Question: I'm trying to draw route on my map using Google Maps SDK.
<URL> is the URL that i'm calling and I parse the JSON response to array of coordinates:
'''
id jsonResponse = [NSJSONSerialization JSONObjectWithData:responseObject options:NSJSONReadingMutableContainers error:nil];
int points_count = 0;
points_count = [[[[[[jsonResponse objectForKey:@"routes"] objectAtIndex:0] objectForKey:@"legs"] objectAtIndex:0] objectForKey:@"steps"] count];
NSArray *steps = nil;
if (points_count && [[[[jsonResponse objectForKey:@"routes"] objectAtIndex:0] objectForKey:@"legs"] count])
{
steps = [[[[[jsonResponse objectForKey:@"routes"] objectAtIndex:0] objectForKey:@"legs"] objectAtIndex:0] objectForKey:@"steps"];
}
NSMutableArray *coordinates = [[NSMutableArray alloc] initWithCapacity:points_count];
for (int i = 0; i < points_count; i++)
{
NSDictionary *start;
NSDictionary *finish;
double st_lat = [[[[steps objectAtIndex:i] objectForKey:@"start_location"] valueForKey:@"lat"] doubleValue];
double st_lon = [[[[steps objectAtIndex:i] objectForKey:@"start_location"] valueForKey:@"lng"] doubleValue];
if (st_lat > 0.0f && st_lon > 0.0f)
{
start = @{ @"latitude" : [NSNumber numberWithDouble:st_lat], @"longitude" : [NSNumber numberWithDouble:st_lon] };
}
double end_lat = [[[[steps objectAtIndex:i] objectForKey:@"end_location"] valueForKey:@"lat"] doubleValue];
double end_lon = [[[[steps objectAtIndex:i] objectForKey:@"end_location"] valueForKey:@"lng"] doubleValue];
if (end_lat > 0.0f && end_lon > 0.0f)
{
finish = @{ @"latitude" : [NSNumber numberWithDouble:end_lat], @"longitude" : [NSNumber numberWithDouble:end_lon] };
}
[coordinates addObject:@{ @"start" : start, @"finish" : finish }];
}
'''
And than drawing on the map view with this method:
'''
GMSMutablePath *path = [GMSMutablePath path];
for (NSDictionary *d in directions)
{
NSDictionary *start = d[@"start"];
NSDictionary *finish = d[@"finish"];
CLLocationCoordinate2D c_start = CLLocationCoordinate2DMake([start[@"latitude"] doubleValue], [start[@"longitude"] doubleValue]);
CLLocationCoordinate2D c_finish = CLLocationCoordinate2DMake([finish[@"latitude"] doubleValue], [finish[@"longitude"] doubleValue]);
[path addCoordinate:c_start];
[path addCoordinate:c_finish];
}
GMSPolyline *line = [GMSPolyline polylineWithPath:path];
line.strokeColor = [UIColor redColor];
line.strokeWidth = 2.0f;
line.map = self.mapView;
'''

Why it is drawing like that and not going into the street it self?
What am I doing wrong here?
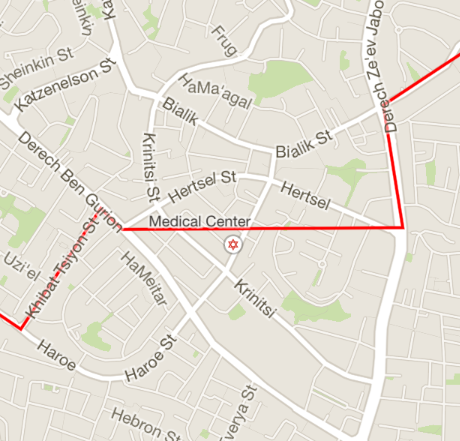
Answer: So the problem was that I used the 'start_location' and 'end_location' instead of the 'polyline' -> 'points'. Fixed my code into this:
Request URL for example: 'https://maps.googleapis.com/maps/api/directions/json?origin=40.716072,-74.008836&destination=40.697545,-73.983892&sensor=false&waypoints=optimize:true&mode=driving'
'''
id jsonResponse = [NSJSONSerialization JSONObjectWithData:responseObject options:NSJSONReadingMutableContainers error:nil];
int points_count = 0;
points_count = [[[[[[jsonResponse objectForKey:@"routes"] objectAtIndex:0] objectForKey:@"legs"] objectAtIndex:0] objectForKey:@"steps"] count];
NSArray *steps = nil;
if (points_count && [[[[jsonResponse objectForKey:@"routes"] objectAtIndex:0] objectForKey:@"legs"] count])
{
steps = [[[[[jsonResponse objectForKey:@"routes"] objectAtIndex:0] objectForKey:@"legs"] objectAtIndex:0] objectForKey:@"steps"];
}
NSMutableArray *coordinates = [[NSMutableArray alloc] initWithCapacity:points_count];
for (int i = 0; i < points_count; i++)
{
NSString *toDecode = [[[steps objectAtIndex:i] objectForKey:@"polyline"] valueForKey:@"points"];
NSArray *locations = [AppUtils decodePolylineWithString:toDecode];
for (int i = 0 ; i < locations.count ; i++)
{
if (i != locations.count - 1) {
CLLocation *start = [locations objectAtIndex:i];
CLLocation *finish = [locations objectAtIndex:i + 1];
[coordinates addObject:@{ @"start" : start, @"finish" : finish }];
}
}
}
GMSMutablePath *path = [GMSMutablePath path];
for (NSDictionary *d in directions)
{
CLLocation *start = d[@"start"];
CLLocation *finish = d[@"finish"];
[path addCoordinate:start.coordinate];
[path addCoordinate:finish.coordinate];
}
GMSPolyline *line = [GMSPolyline polylineWithPath:path];
line.strokeColor = [UIColor redColor];
line.strokeWidth = 2.0f;
line.map = self.mapView;
+ (NSArray*)decodePolylineWithString:(NSString *)encodedString
{
NSMutableArray *coordinates = [NSMutableArray array];
const char *bytes = [encodedString UTF8String];
NSUInteger length = [encodedString lengthOfBytesUsingEncoding:NSUTF8StringEncoding];
NSUInteger idx = 0;
NSUInteger count = length / 4;
CLLocationCoordinate2D *coords = calloc(count, sizeof(CLLocationCoordinate2D));
NSUInteger coordIdx = 0;
float latitude = 0;
float longitude = 0;
while (idx < length) {
char byte = 0;
int res = 0;
char shift = 0;
do {
byte = bytes[idx++] - 63;
res |= (byte & 0x1F) << shift;
shift += 5;
} while (byte >= 0x20);
float deltaLat = ((res & 1) ? ~(res >> 1) : (res >> 1));
latitude += deltaLat;
shift = 0;
res = 0;
do {
byte = bytes[idx++] - 0x3F;
res |= (byte & 0x1F) << shift;
shift += 5;
} while (byte >= 0x20);
float deltaLon = ((res & 1) ? ~(res >> 1) : (res >> 1));
longitude += deltaLon;
float finalLat = latitude * 1E-5;
float finalLon = longitude * 1E-5;
CLLocationCoordinate2D coord = CLLocationCoordinate2DMake(finalLat, finalLon);
coords[coordIdx++] = coord;
CLLocation *location = [[CLLocation alloc] initWithLatitude:finalLat longitude:finalLon];
[coordinates addObject:location];
if (coordIdx == count) {
NSUInteger newCount = count + 10;
coords = realloc(coords, newCount * sizeof(CLLocationCoordinate2D));
count = newCount;
}
}
free(coords);
return coordinates;
}
'''
I know it's a little bit dirty, but that's work and it works great.
Enjoy.